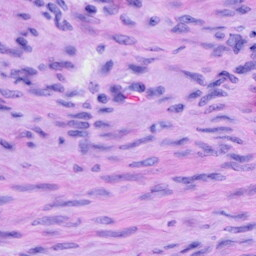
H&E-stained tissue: Cervix